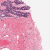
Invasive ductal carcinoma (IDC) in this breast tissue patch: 0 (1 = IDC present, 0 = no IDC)